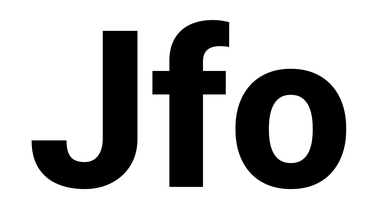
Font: Roboto_ExtraBold